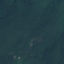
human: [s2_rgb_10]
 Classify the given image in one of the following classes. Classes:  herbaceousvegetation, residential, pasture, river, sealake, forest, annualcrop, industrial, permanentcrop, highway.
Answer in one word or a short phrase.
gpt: Forest